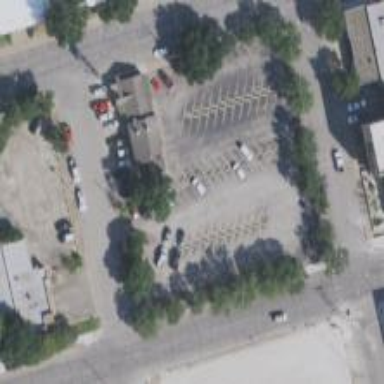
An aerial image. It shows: Parking space is available.